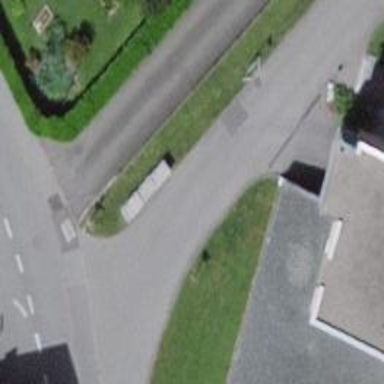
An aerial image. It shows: Asphalt road in living street.